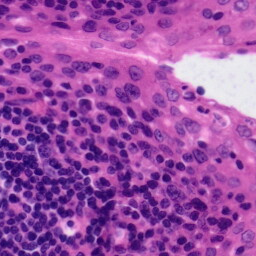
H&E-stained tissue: Tonsil